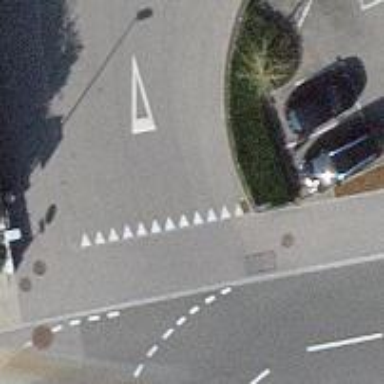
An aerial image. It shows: Road with "give way" sign.